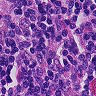
Metastatic tissue present: no